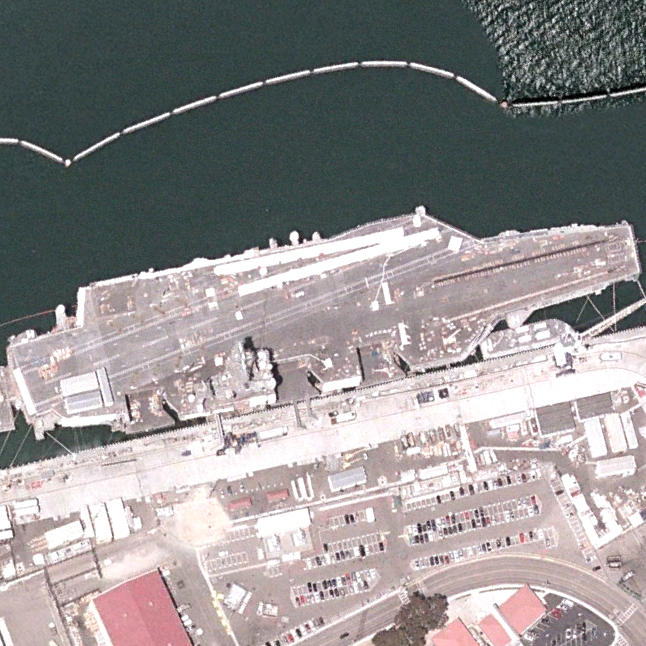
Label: aircraft_carrier